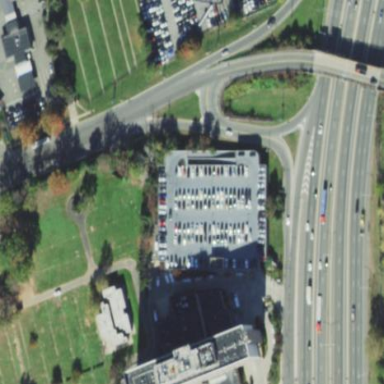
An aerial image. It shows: Multi-storey parking building.